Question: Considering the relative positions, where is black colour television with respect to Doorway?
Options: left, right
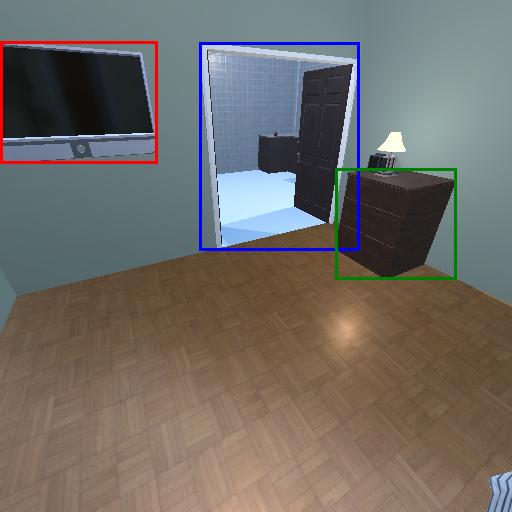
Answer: left